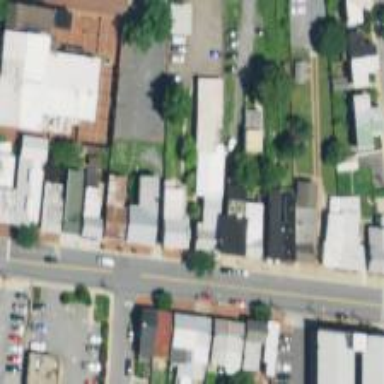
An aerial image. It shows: Alley classified as service road.